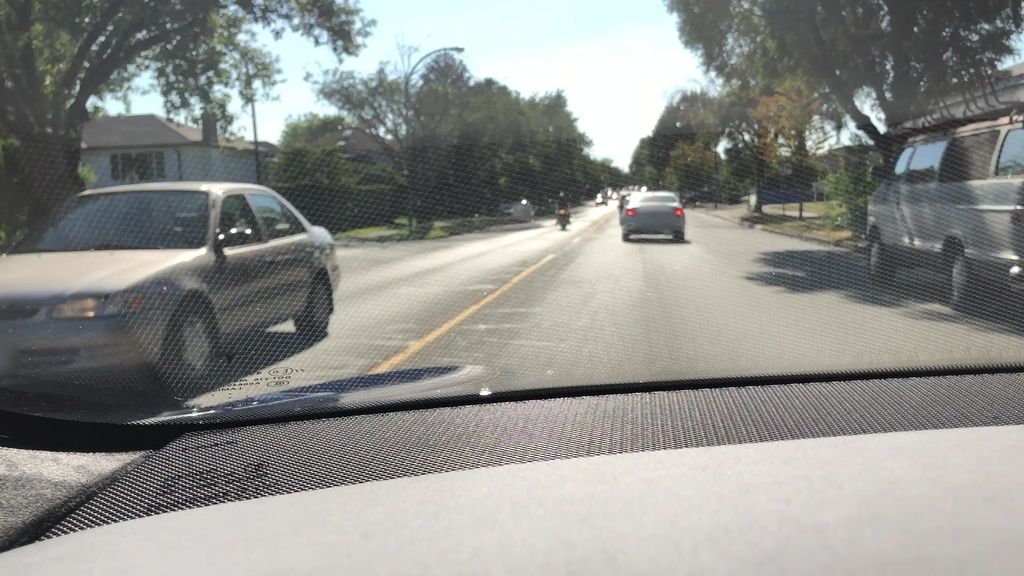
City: vancouver